Question: we have a in a new directory in 'public_html' as shown in below with yellow.
We need to add rules to 'new_site/.htaccess' to fulfill the following three rules:
1. Removing .php from the end of URLs
2. Force trailing slash / at the end of most urls (excluding .jpg, .png, ...)
3. Removing /index.php? from the middle of various URLs.

Most probably, this would be what I tried to ask:
Currently,
'''
domain.com/ns/abc.php
domain.com/ns/abc_abc.php
domain.com/ns/index.php?/abc
domain.com/ns/abc/index.php?/abc
domain.com/ns/abc/abc/index.php?/abc/123
domain.com/ns/abc/abc/index.php?/abc/abc/123/123
'''
To
'''
domain.com/ns/abc/
domain.com/ns/abc_abc/
domain.com/ns/abc/
domain.com/ns/abc/abc/
domain.com/ns/abc/abc/abc/123/
domain.com/ns/abc/abc/abc/abc/123/123/
'''
We have also tried some previously posted rules to do this task. Such as
'''
Options +FollowSymlinks -MultiViews
RewriteEngine on
RewriteBase /ns
RewriteCond %{REQUEST_FILENAME} !-f
RewriteCond %{REQUEST_FILENAME} !-d
RewriteRule ^(.*)$ index.php?$1 [L,QSA]
RewriteCond %{THE_REQUEST} ^[A-Z]{3,}\s(.*)/index\.php [NC]
RewriteRule ^ %1 [R=301,L]
'''
The above code helped us and removed 'index.php'. However, we could not figure it out how to remove '/index.php?'.
Any comment/advice is appreciated! Thanks!
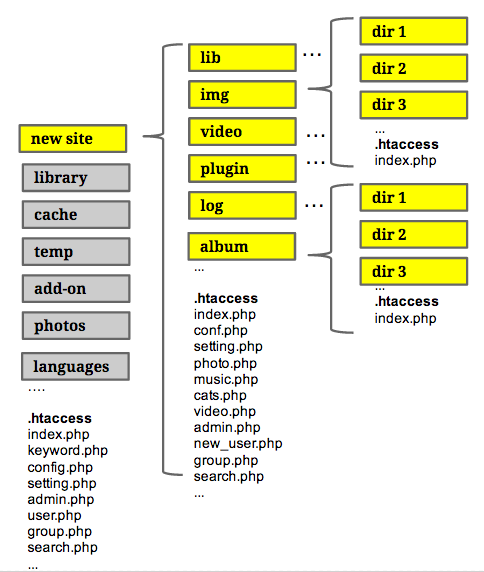
Answer: The following should allow you to achieve this:
'''
RewriteEngine On
RewriteRule ^ns/(.*)/(.*)/index.php/(.*)/(.*)/(.*)/(.*)$ /ns/$1/$2/$3/$4/$5/$6/ [R,L]
RewriteRule ^ns/(.*)/(.*)/index.php/(.*)/(.*)$ /ns/$1/$2/$3/$4/ [R,L]
RewriteRule ^ns/(.*)/index.php/(.*)$ /ns/$1/$2/ [R,L]
RewriteRule ^ns/index.php/(.*)$ /ns/$1/ [R,L]
RewriteRule ^ns/(.*).php$ /ns/$1/ [R,L]
'''
EDIT:
Second try:
'''
RewriteEngine On
RewriteCond %{THE_REQUEST} ^(GET|POST)\ /ns/(.*)/(.*)/index\.php\?/(.*)\ HTTP
RewriteRule ^ /ns/%2/%3/%4\? [R,L]
RewriteCond %{THE_REQUEST} ^(GET|POST)\ /ns/(.*)/index\.php\?/(.*)\ HTTP
RewriteRule ^ /ns/%2/%3\? [R,L]
RewriteCond %{THE_REQUEST} ^(GET|POST)\ /ns/index\.php\?/(.*)\ HTTP
RewriteRule ^ /ns/%2\? [R,L]
RewriteRule ^ns/(.*).php$ /ns/$1/ [R,L]
'''